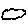
Label: cloud